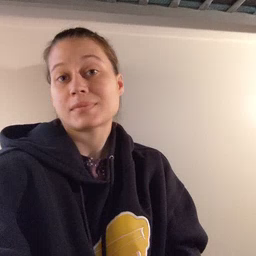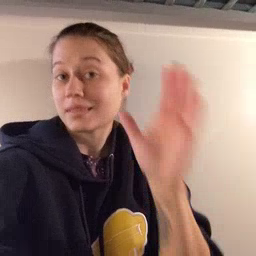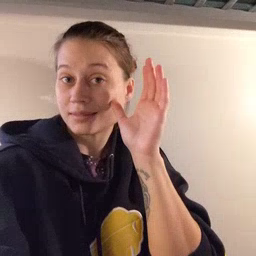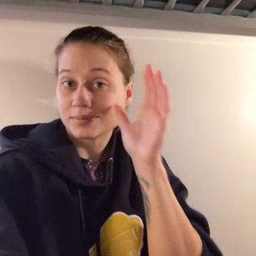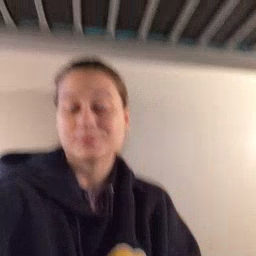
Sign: listen